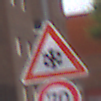
Verkehrszeichen: SchneeOderEisglaette
Zusatzzeichen unten: Geschwindigkeit70
Umgebung: Outdoor, Urban
Tageszeit: MorningAfternoon
Wetter: Overcast
Licht: Natural
Jahreszeit: NotSpecified
Kontrast: LowContrast